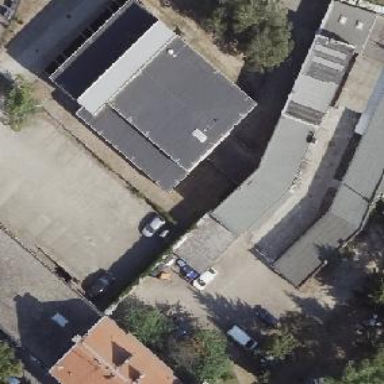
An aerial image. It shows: Service building.